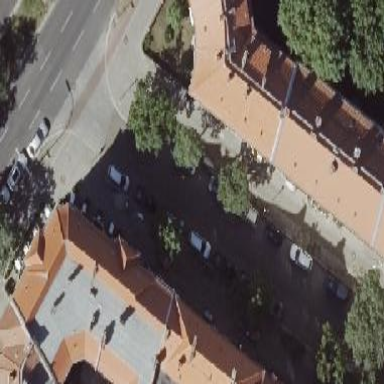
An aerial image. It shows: Hipped roof apartment building.